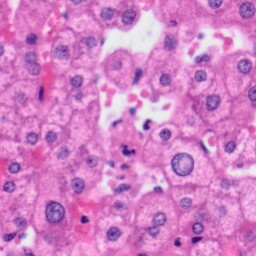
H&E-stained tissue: Liver